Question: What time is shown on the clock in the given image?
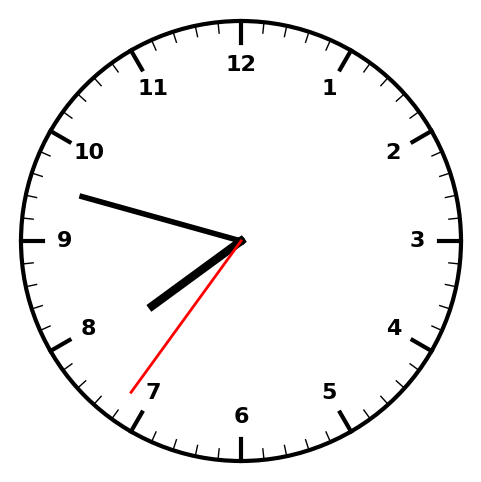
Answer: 07:47:36